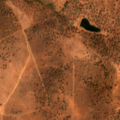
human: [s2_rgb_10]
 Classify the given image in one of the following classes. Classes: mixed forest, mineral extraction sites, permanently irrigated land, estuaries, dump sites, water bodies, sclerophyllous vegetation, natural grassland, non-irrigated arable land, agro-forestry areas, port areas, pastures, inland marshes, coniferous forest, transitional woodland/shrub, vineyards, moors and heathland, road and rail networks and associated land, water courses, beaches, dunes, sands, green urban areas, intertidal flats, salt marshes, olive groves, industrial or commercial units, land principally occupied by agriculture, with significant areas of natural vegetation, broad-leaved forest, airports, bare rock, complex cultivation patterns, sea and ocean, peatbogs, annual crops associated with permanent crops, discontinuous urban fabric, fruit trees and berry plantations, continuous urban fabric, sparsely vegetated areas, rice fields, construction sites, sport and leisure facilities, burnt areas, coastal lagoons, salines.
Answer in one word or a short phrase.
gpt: pastures, agro-forestry areas, broad-leaved forest